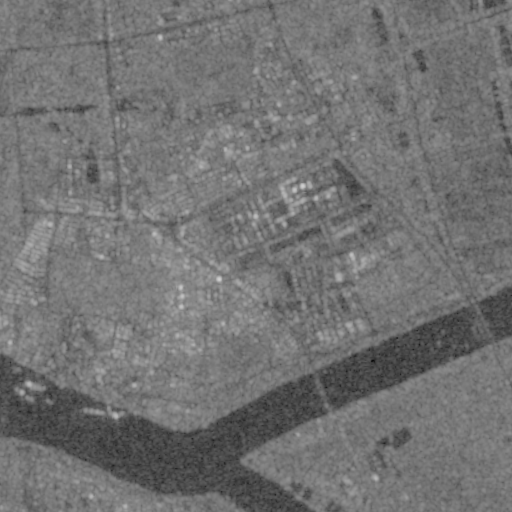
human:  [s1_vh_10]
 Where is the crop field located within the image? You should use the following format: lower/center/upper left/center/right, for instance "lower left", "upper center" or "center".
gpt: The crop field is located in the lower center of the image.
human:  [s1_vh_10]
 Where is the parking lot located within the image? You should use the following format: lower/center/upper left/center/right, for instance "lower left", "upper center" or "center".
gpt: The parking lot is located in the lower left of the image.
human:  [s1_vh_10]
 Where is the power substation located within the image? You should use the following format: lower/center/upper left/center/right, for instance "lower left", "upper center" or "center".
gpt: The power substation is located in the center left of the image.
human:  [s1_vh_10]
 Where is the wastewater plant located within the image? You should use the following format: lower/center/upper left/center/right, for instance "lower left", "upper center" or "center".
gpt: The wastewater plant is located in the lower left of the image.
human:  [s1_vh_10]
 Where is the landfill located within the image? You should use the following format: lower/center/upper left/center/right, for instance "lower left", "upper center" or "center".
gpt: There is no landfill in the image.

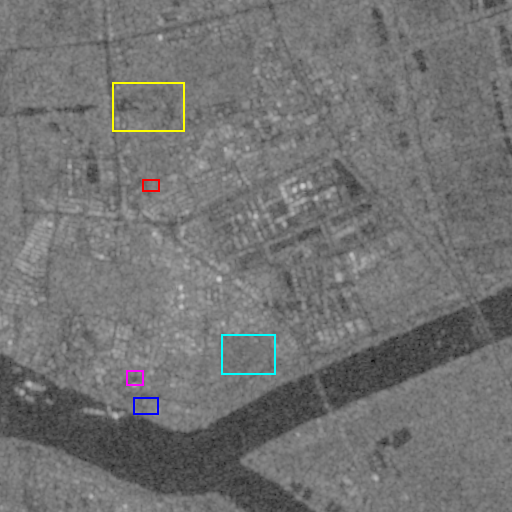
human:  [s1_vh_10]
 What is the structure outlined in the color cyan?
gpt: The structure outlined in cyan is a crop field.
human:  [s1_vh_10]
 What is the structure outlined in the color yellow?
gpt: The structure outlined in yellow is a park.
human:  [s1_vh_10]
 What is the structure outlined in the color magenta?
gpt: The structure outlined in magenta is a parking lot.
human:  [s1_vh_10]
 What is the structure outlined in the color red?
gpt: The structure outlined in red is a power substation.
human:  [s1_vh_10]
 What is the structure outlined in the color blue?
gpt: The structure outlined in blue is a wastewater plant.
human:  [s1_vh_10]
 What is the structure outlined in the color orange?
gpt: There is no orange outline.